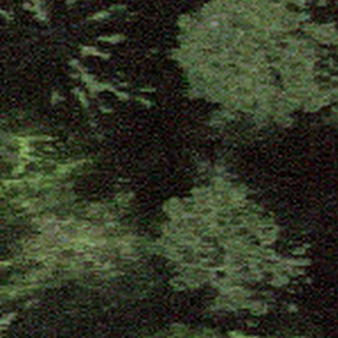
Label: other